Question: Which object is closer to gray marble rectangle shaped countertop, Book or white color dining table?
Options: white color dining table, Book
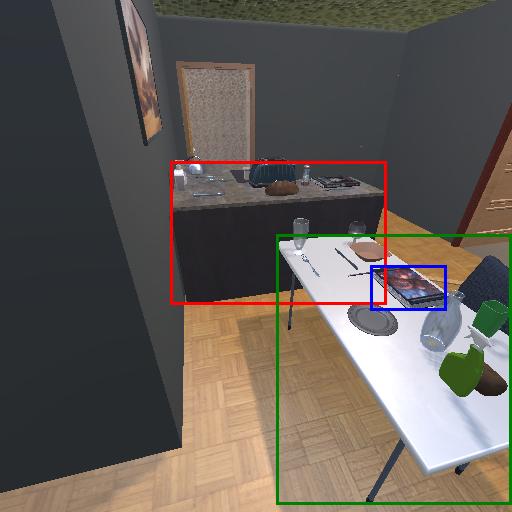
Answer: white color dining table